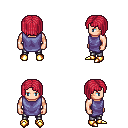
a pixel art fantasy rpg character, male body template, human, light skin, chain tabard jacket, metal pants, ruby red pageboy hairstyle, gold boots, four views (front, back, left, right), 2x2 character sprite sheet, small pixel art, hard edges, no anti-aliasing